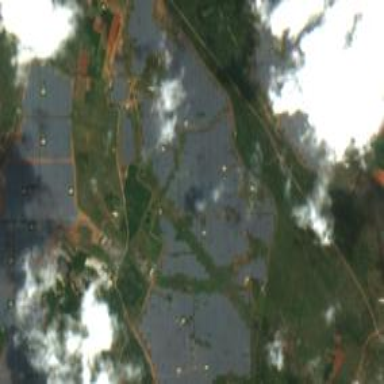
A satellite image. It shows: Industrial area with solar power plant using photovoltaic panels. The plant generates electricity. The area is enclosed by wall.